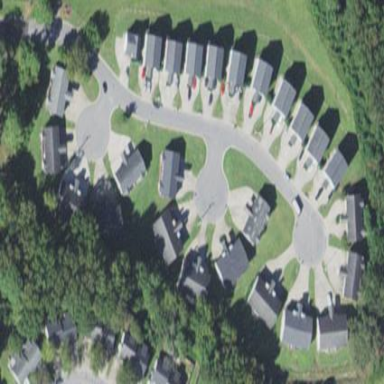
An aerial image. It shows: Residential neighbourhood.